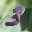
Label: 3